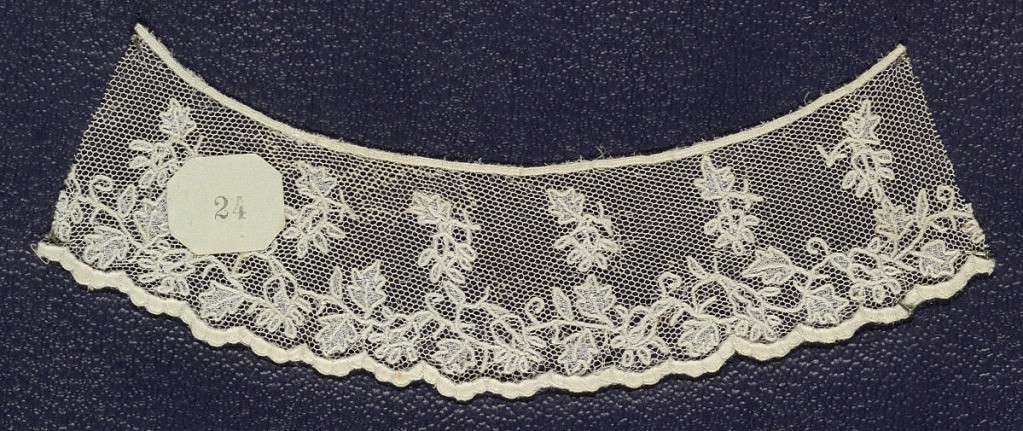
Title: Trim
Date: late 19th century
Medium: Technique: appliqué and embroidery on net
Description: Sample dress trim, applique and embroidery on net, small floral vine; late 19th century Carrick-McCross